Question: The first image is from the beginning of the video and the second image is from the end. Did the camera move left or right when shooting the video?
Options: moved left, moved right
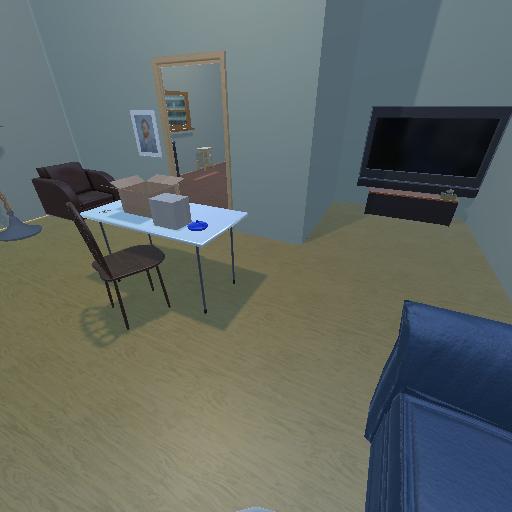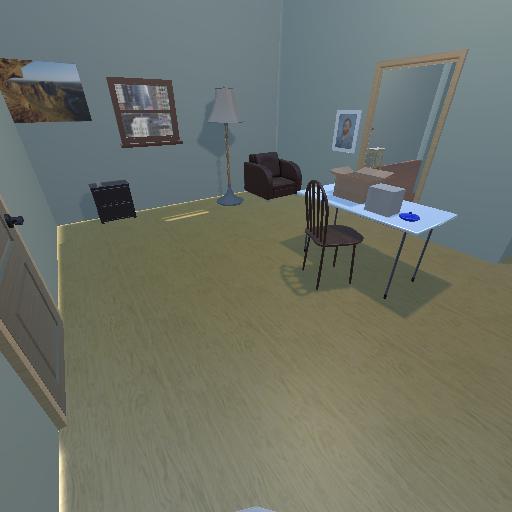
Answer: moved left